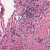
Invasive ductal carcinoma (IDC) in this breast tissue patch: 1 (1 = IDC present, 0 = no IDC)